Aerial crown-view tile of a tropical tree (Barro Colorado Island, Panama), acquired 20250915:
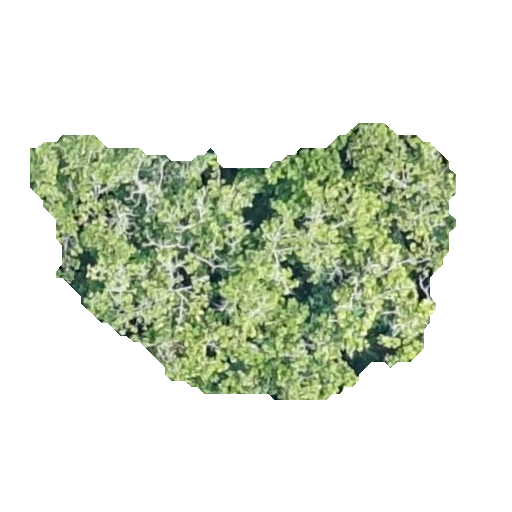
Species: Anacardium excelsum
GBIF accepted scientific name: Anacardium excelsum
Crown area: 121.443 m²